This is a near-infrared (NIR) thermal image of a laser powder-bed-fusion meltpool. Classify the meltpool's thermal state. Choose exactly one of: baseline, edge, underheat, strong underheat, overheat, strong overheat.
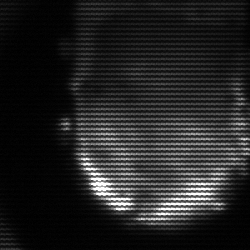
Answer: baseline